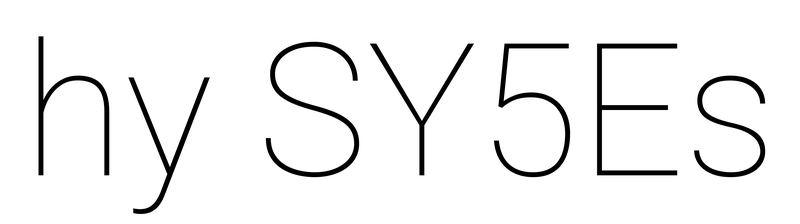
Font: Roboto_Thin